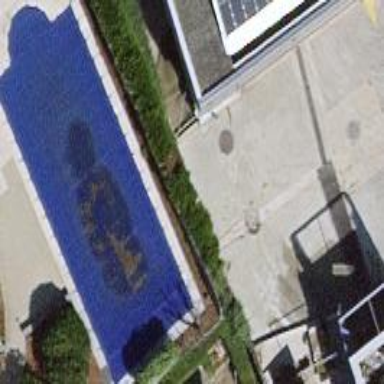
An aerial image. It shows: Swimming pool located in leisure land.